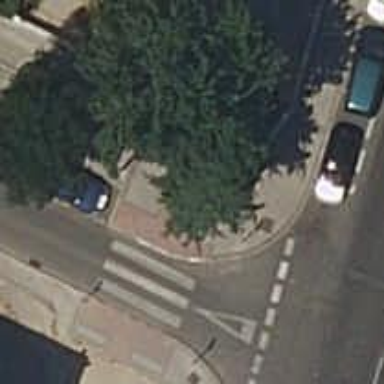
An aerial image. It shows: Unmarked crossing on the road.